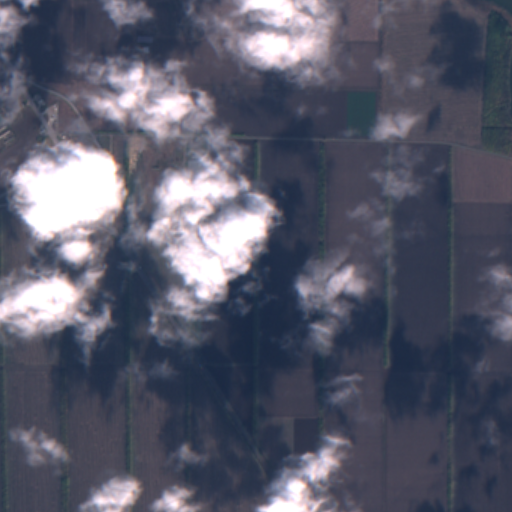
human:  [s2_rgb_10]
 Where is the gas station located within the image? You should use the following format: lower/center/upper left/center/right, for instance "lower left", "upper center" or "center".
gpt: The gas station is located in the upper left of the image.
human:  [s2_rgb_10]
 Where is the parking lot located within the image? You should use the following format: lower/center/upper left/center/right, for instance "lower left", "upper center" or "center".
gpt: The parking lot is located in the upper left of the image.
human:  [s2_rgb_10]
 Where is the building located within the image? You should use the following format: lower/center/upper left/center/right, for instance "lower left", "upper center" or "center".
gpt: There is no building in the image.